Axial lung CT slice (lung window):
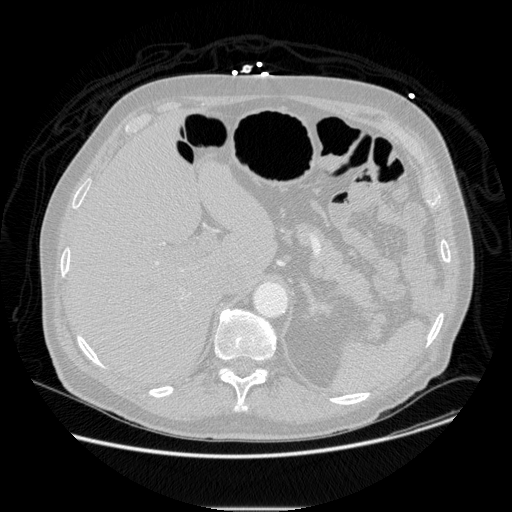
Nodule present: no